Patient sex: F
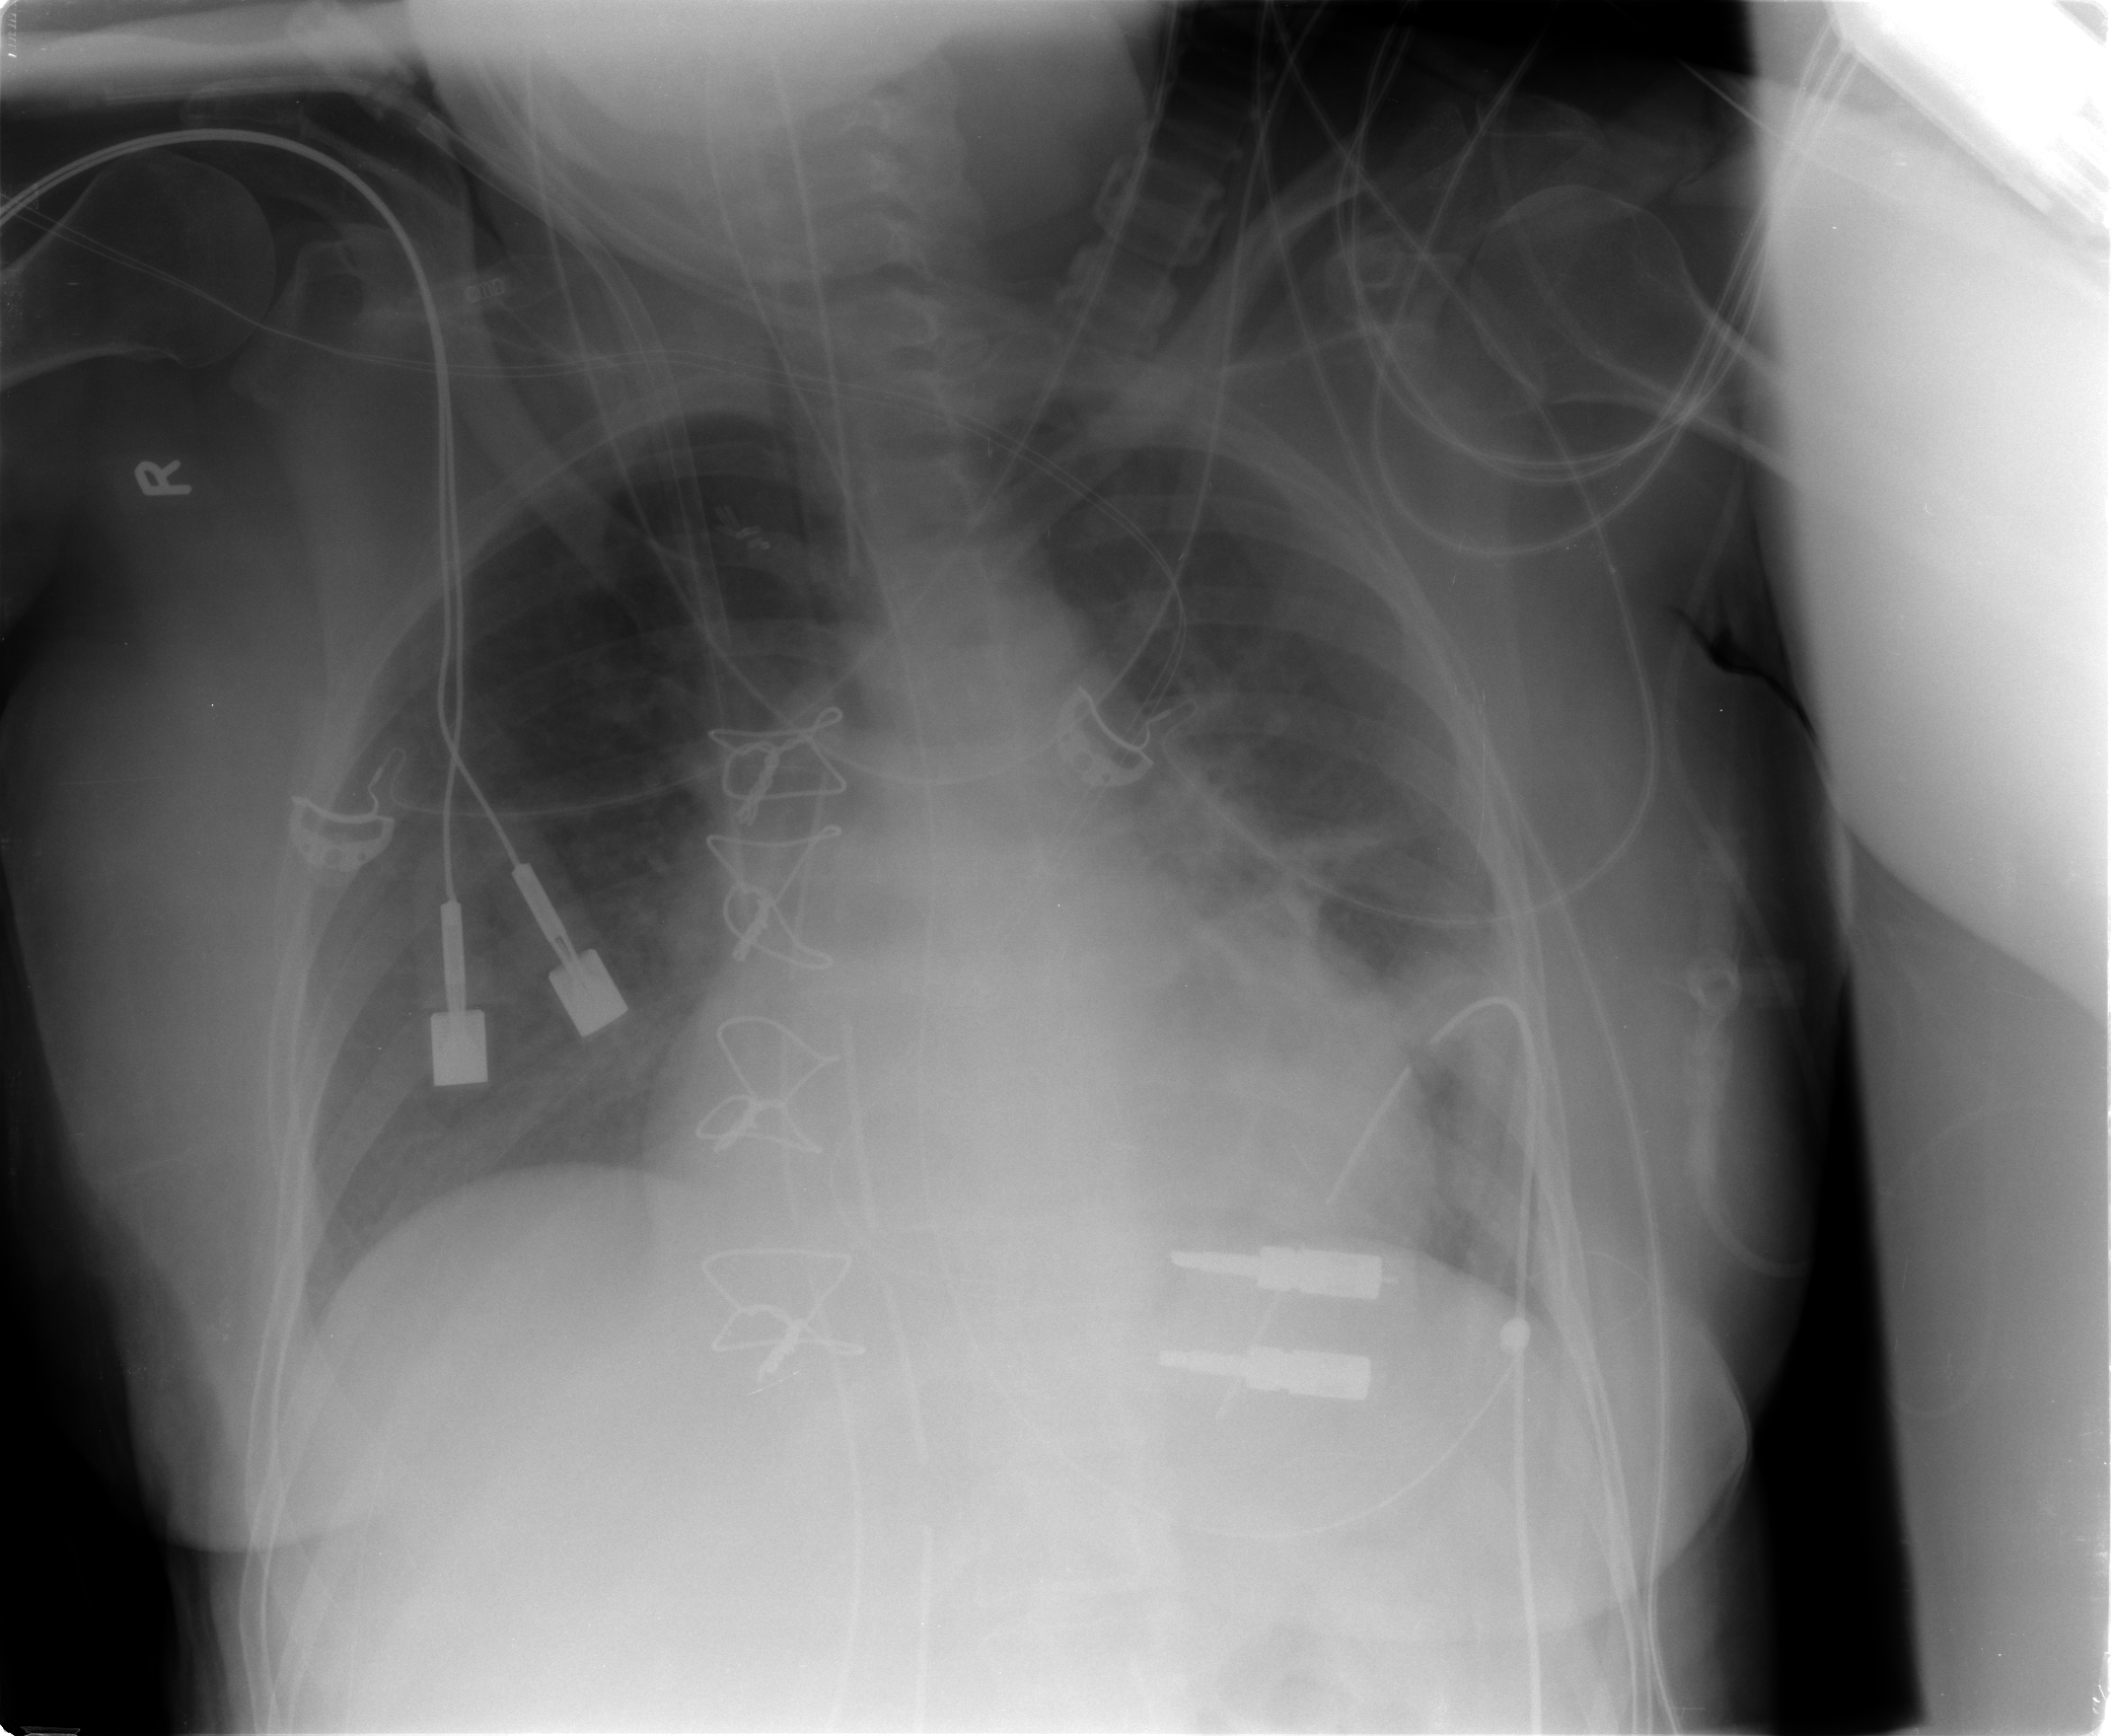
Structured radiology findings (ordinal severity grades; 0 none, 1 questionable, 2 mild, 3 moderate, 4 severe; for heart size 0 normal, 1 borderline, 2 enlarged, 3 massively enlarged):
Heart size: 2
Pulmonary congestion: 0
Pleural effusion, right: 0
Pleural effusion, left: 1
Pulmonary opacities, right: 1
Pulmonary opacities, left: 0
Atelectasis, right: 0
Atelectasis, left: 1